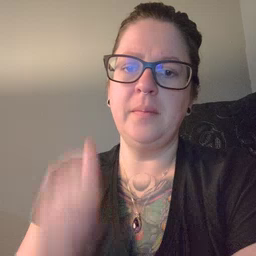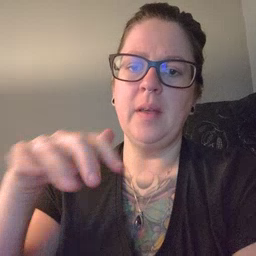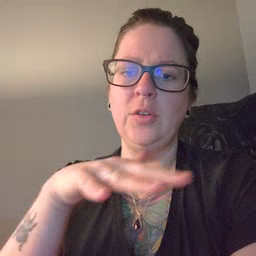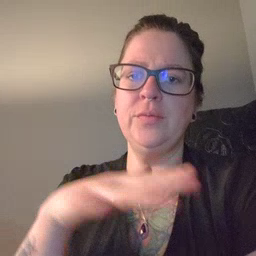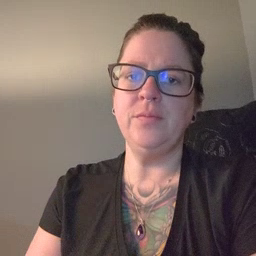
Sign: backyard